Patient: sex M, age 57
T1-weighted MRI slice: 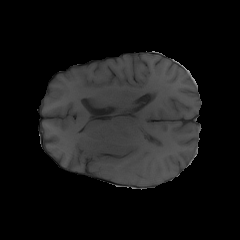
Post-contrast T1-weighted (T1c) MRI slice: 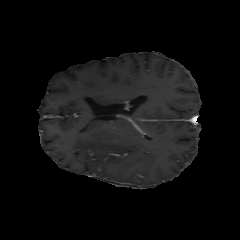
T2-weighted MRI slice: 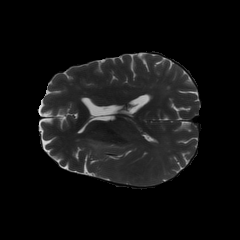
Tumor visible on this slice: yes
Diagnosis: Glioblastoma, IDH-wildtype
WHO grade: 4